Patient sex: M
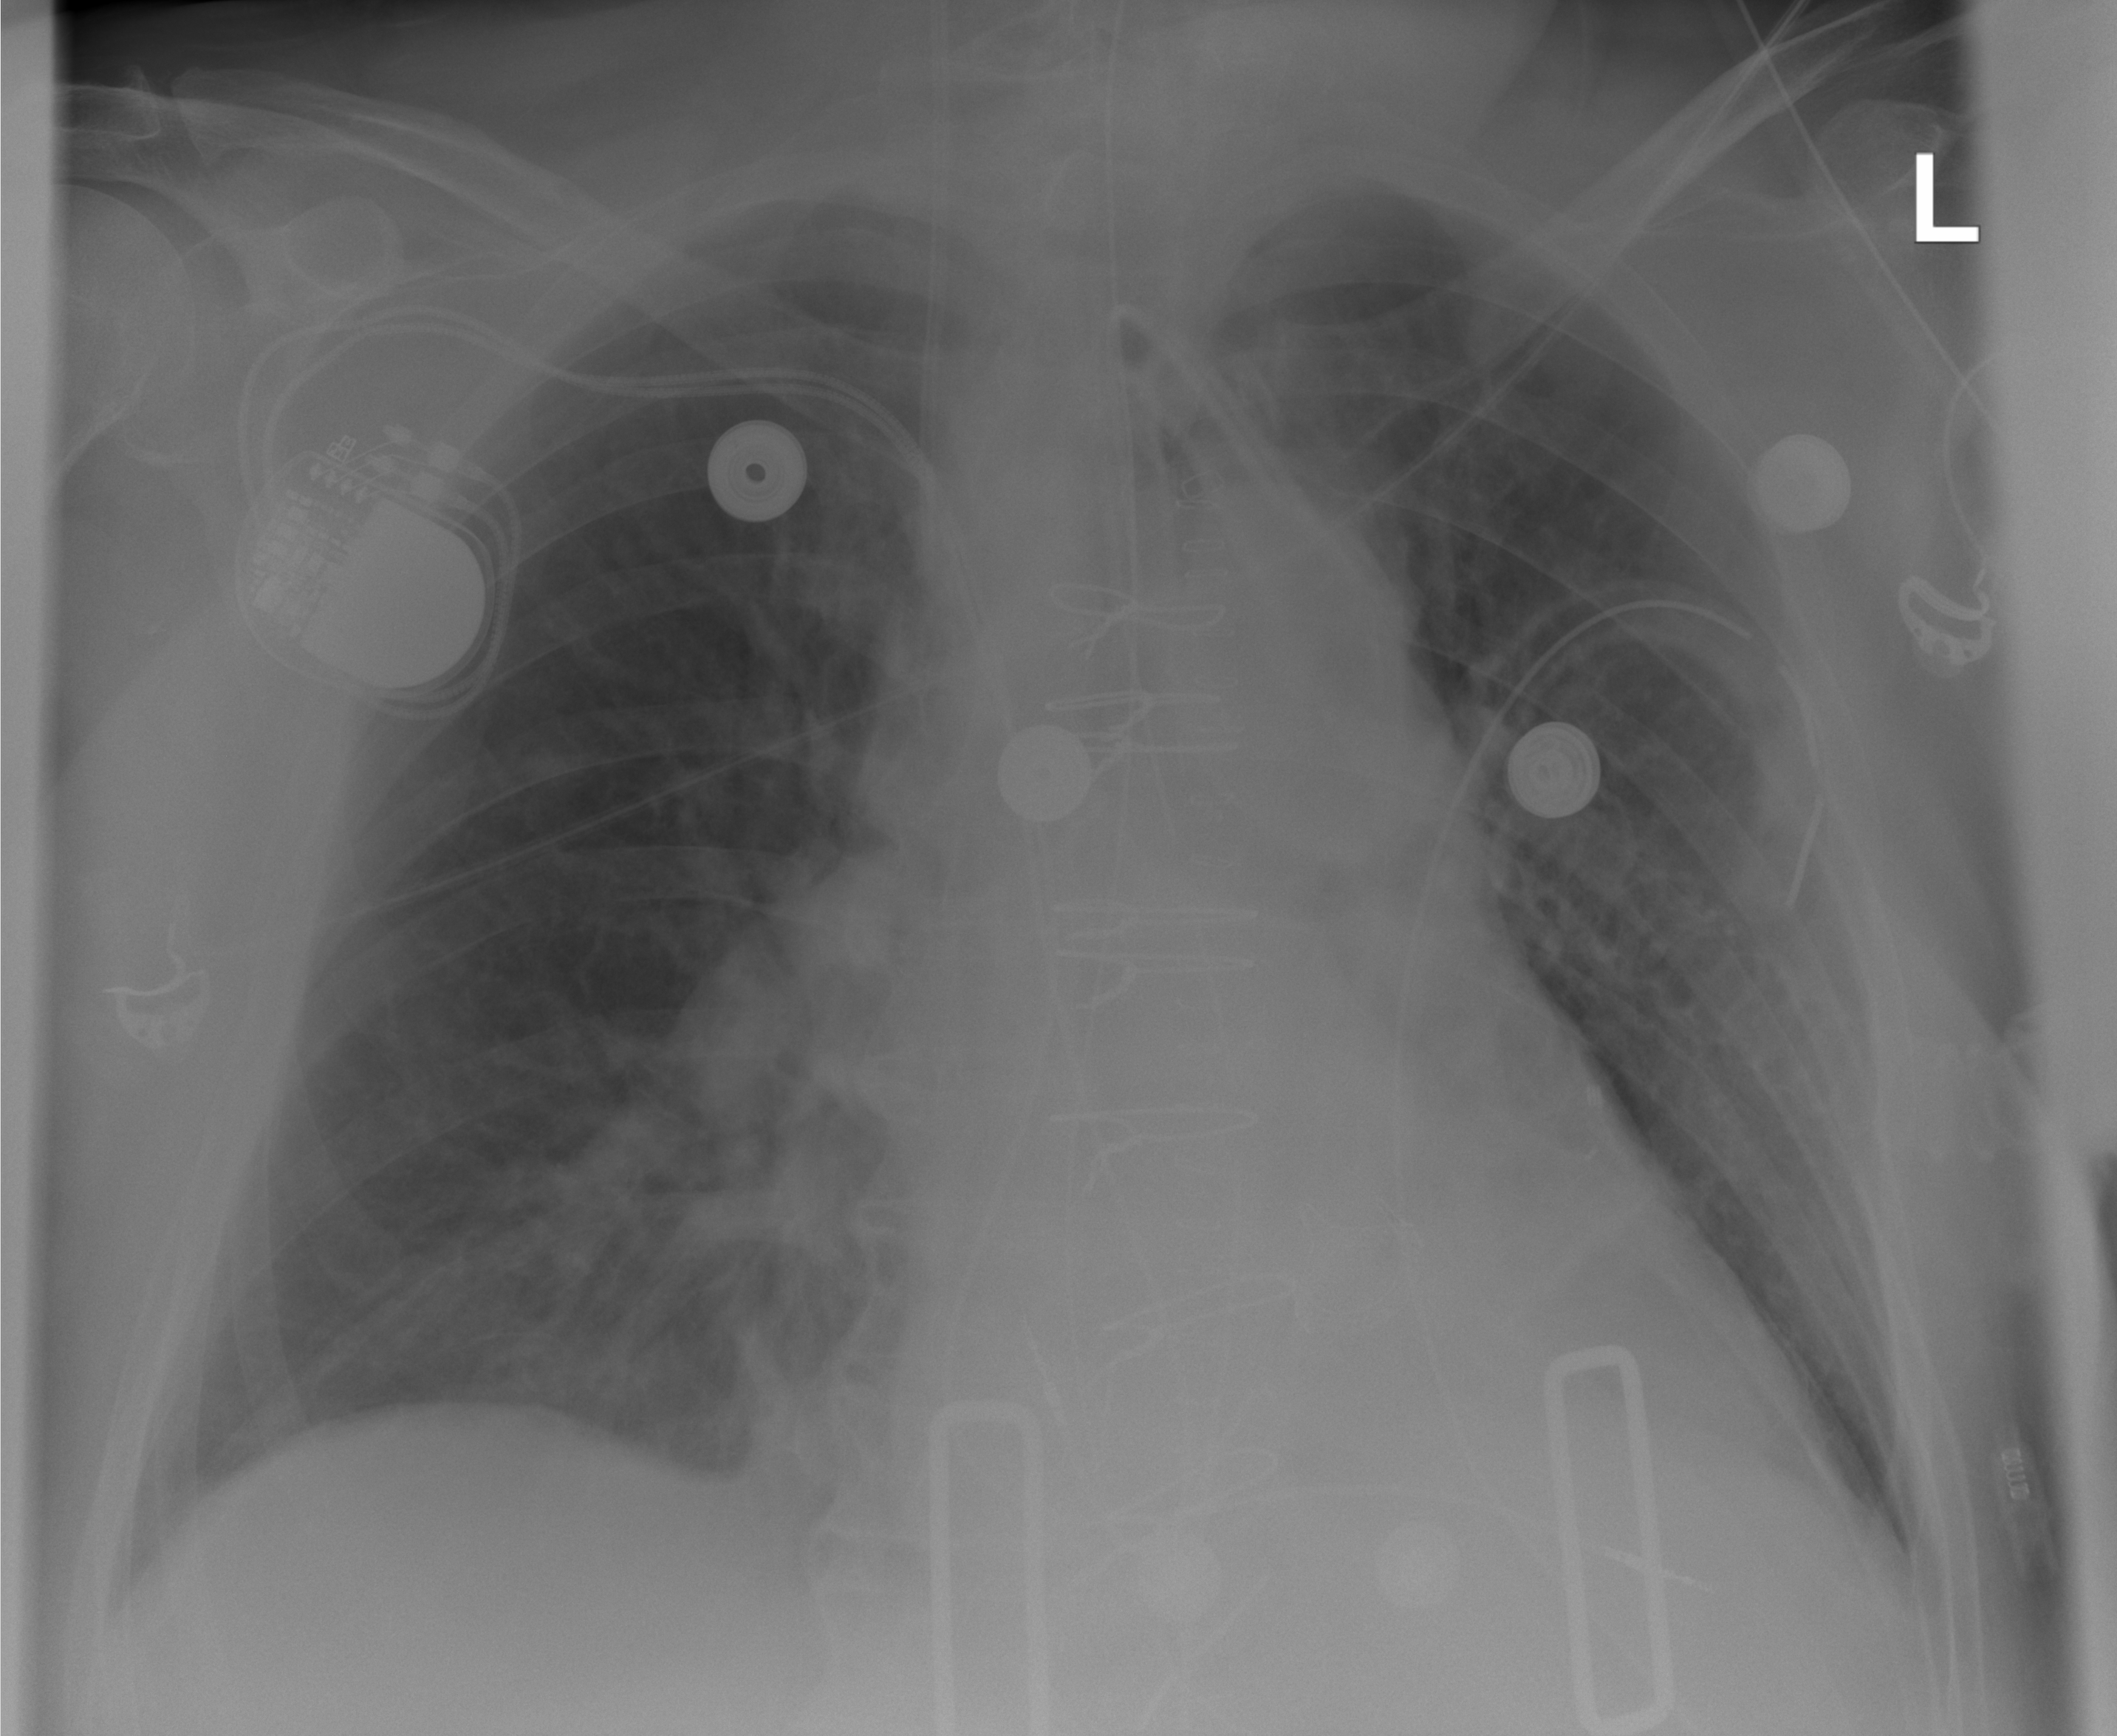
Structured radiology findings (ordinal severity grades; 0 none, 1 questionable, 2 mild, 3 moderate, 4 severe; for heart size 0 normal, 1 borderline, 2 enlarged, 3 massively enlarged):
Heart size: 2
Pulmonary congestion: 2
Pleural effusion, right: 0
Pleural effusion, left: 0
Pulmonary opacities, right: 1
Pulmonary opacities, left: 0
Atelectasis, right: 2
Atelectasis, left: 0